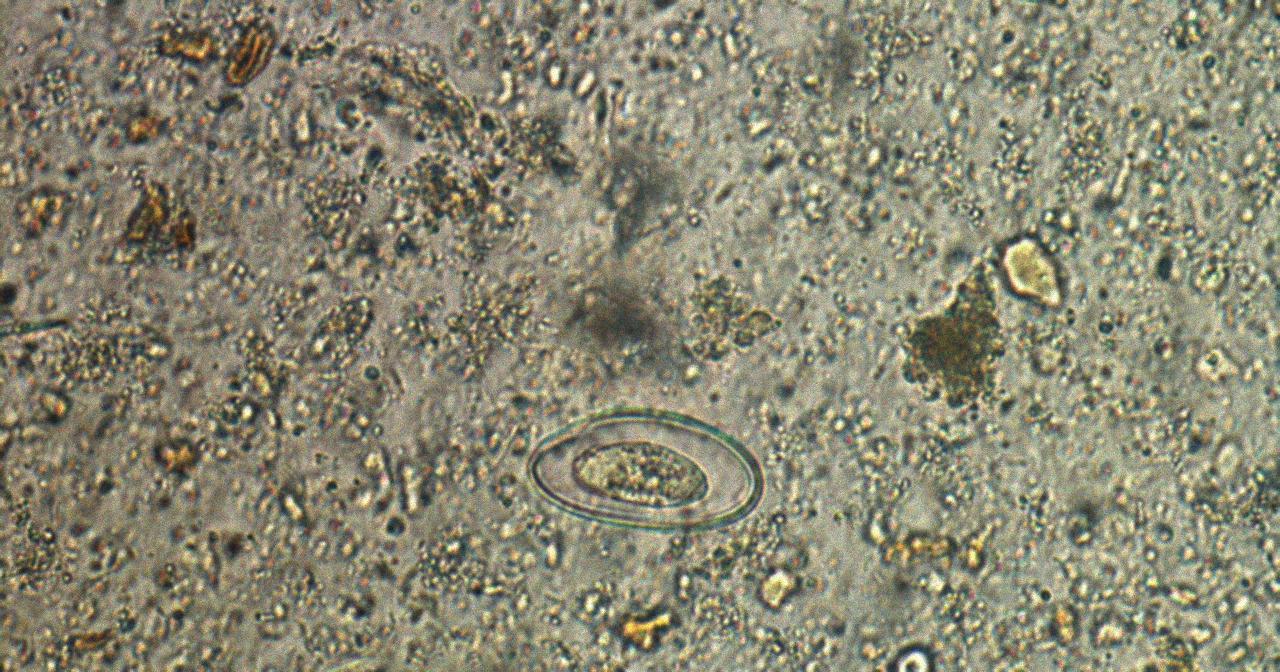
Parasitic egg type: Enterobius vermicularis